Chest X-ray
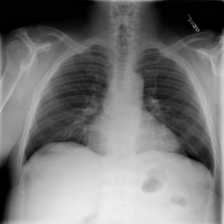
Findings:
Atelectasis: negative
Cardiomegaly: negative
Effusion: negative
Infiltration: negative
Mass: negative
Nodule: negative
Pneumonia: negative
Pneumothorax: negative
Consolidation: negative
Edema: negative
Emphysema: negative
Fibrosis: negative
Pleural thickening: negative
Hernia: negative